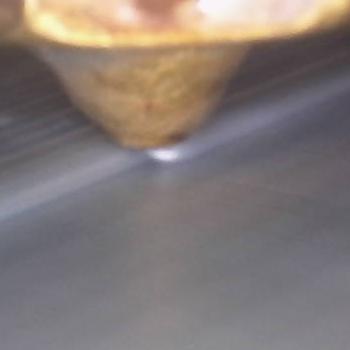
Flow rate: 200%